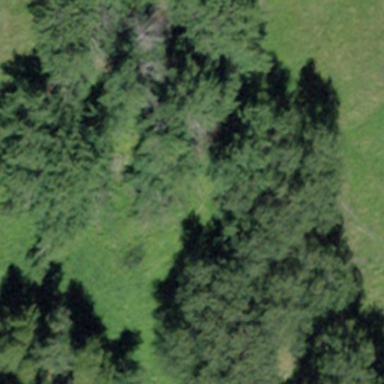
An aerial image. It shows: Forest area.